The trace is the raw vibration amplitude of a rotating bearing as a function of time. Classify the bearing condition as one of: normal, inner_race, outer_race, ball.
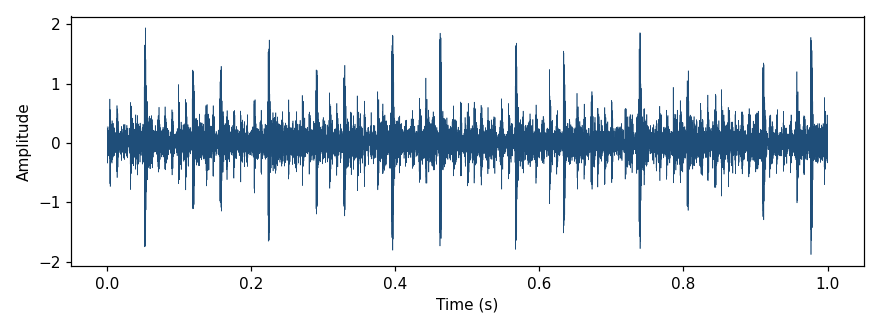
Answer: outer_race